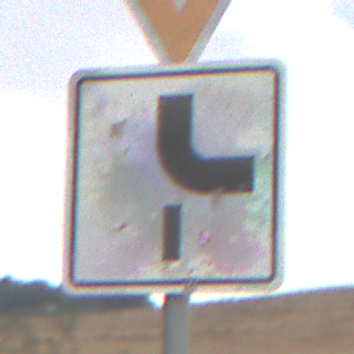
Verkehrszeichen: VerlaufVorfahrtsstrasse10
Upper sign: VorfahrtGewaehren
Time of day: MorningAfternoon
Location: Outdoor (Nature)
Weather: Overcast
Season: NotSpecified
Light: Natural